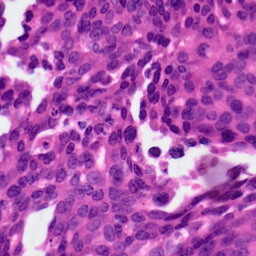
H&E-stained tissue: Ovarian